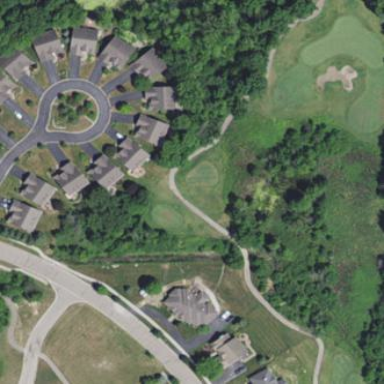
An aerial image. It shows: Area with grass used as rough in golf course.